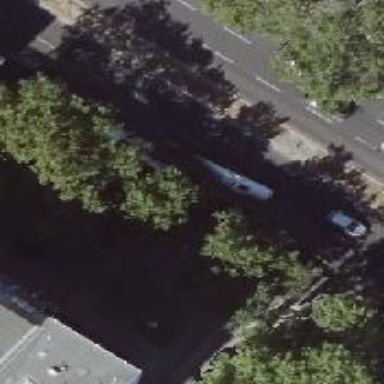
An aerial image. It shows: Secondary road with asphalt surface. There is dedicated lane on the right for buses and cyclists to share. Parking is available on the right side of the road.